Question: I'm interested in having a VC with objects and others (static, not necessarily dynamic) and apart from that, I want to have a (one or four, depending if it can be seen for the human eye) moving around the borders of the screen (so in the bounds).
I attach a photo of what I need:

So I need that the "pixel" move indefinetely doing a square and I also need to know where it is to do something in my code (in swift)
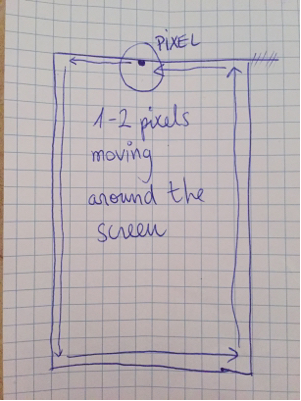
Answer: You can use a solution something to
'''
UIView.animateKeyframesWithDuration(4, delay: 0.0, options: UIViewKeyframeAnimationOptions.Repeat, animations: { () -> Void in
UIView.addKeyframeWithRelativeStartTime(0, relativeDuration: 1/4, animations: { () -> Void in
self.aView.center = CGPointMake(0, 100)
})
UIView.addKeyframeWithRelativeStartTime(1/4, relativeDuration: 1/4, animations: { () -> Void in
self.aView.center = CGPointMake(100, 100)
})
UIView.addKeyframeWithRelativeStartTime(2/4, relativeDuration: 1/4, animations: { () -> Void in
self.aView.center = CGPointMake(100, 0)
})
UIView.addKeyframeWithRelativeStartTime(3/4, relativeDuration: 1/4, animations: { () -> Void in
self.aView.center = CGPointMake(0, 0)
})
}, completion: nil)
'''
'''
UIView.animateKeyframes(withDuration: 4, delay: 0.0, options: UIView.KeyframeAnimationOptions.repeat, animations: { () -> Void in
UIView.addKeyframe(withRelativeStartTime: 0, relativeDuration: 1/4, animations: { () -> Void in
self.aView.center = CGPoint(x: 0, y: 100)
})
UIView.addKeyframe(withRelativeStartTime: 1/4, relativeDuration: 1/4, animations: { () -> Void in
self.aView.center = CGPoint(x: 100, y: 100)
})
UIView.addKeyframe(withRelativeStartTime: 2/4, relativeDuration: 1/4, animations: { () -> Void in
self.aView.center = CGPoint(x: 100, y: 0)
})
UIView.addKeyframe(withRelativeStartTime: 3/4, relativeDuration: 1/4, animations: { () -> Void in
self.aView.center = CGPoint(x: 0, y: 0)
})
}, completion: nil)
'''
The 'CGPoint' values would the 4 corners of your screen where you want your 'UIView' object to move.